Field crop: maize
Growth stage: 2
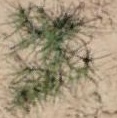
Species: salsola